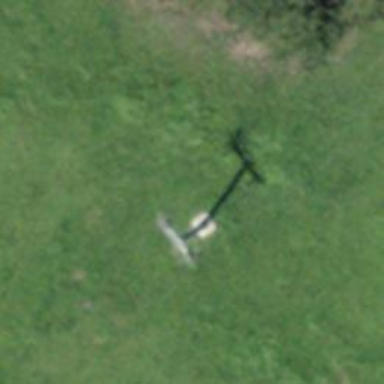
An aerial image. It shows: Pylon used for aerialway.